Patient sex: M
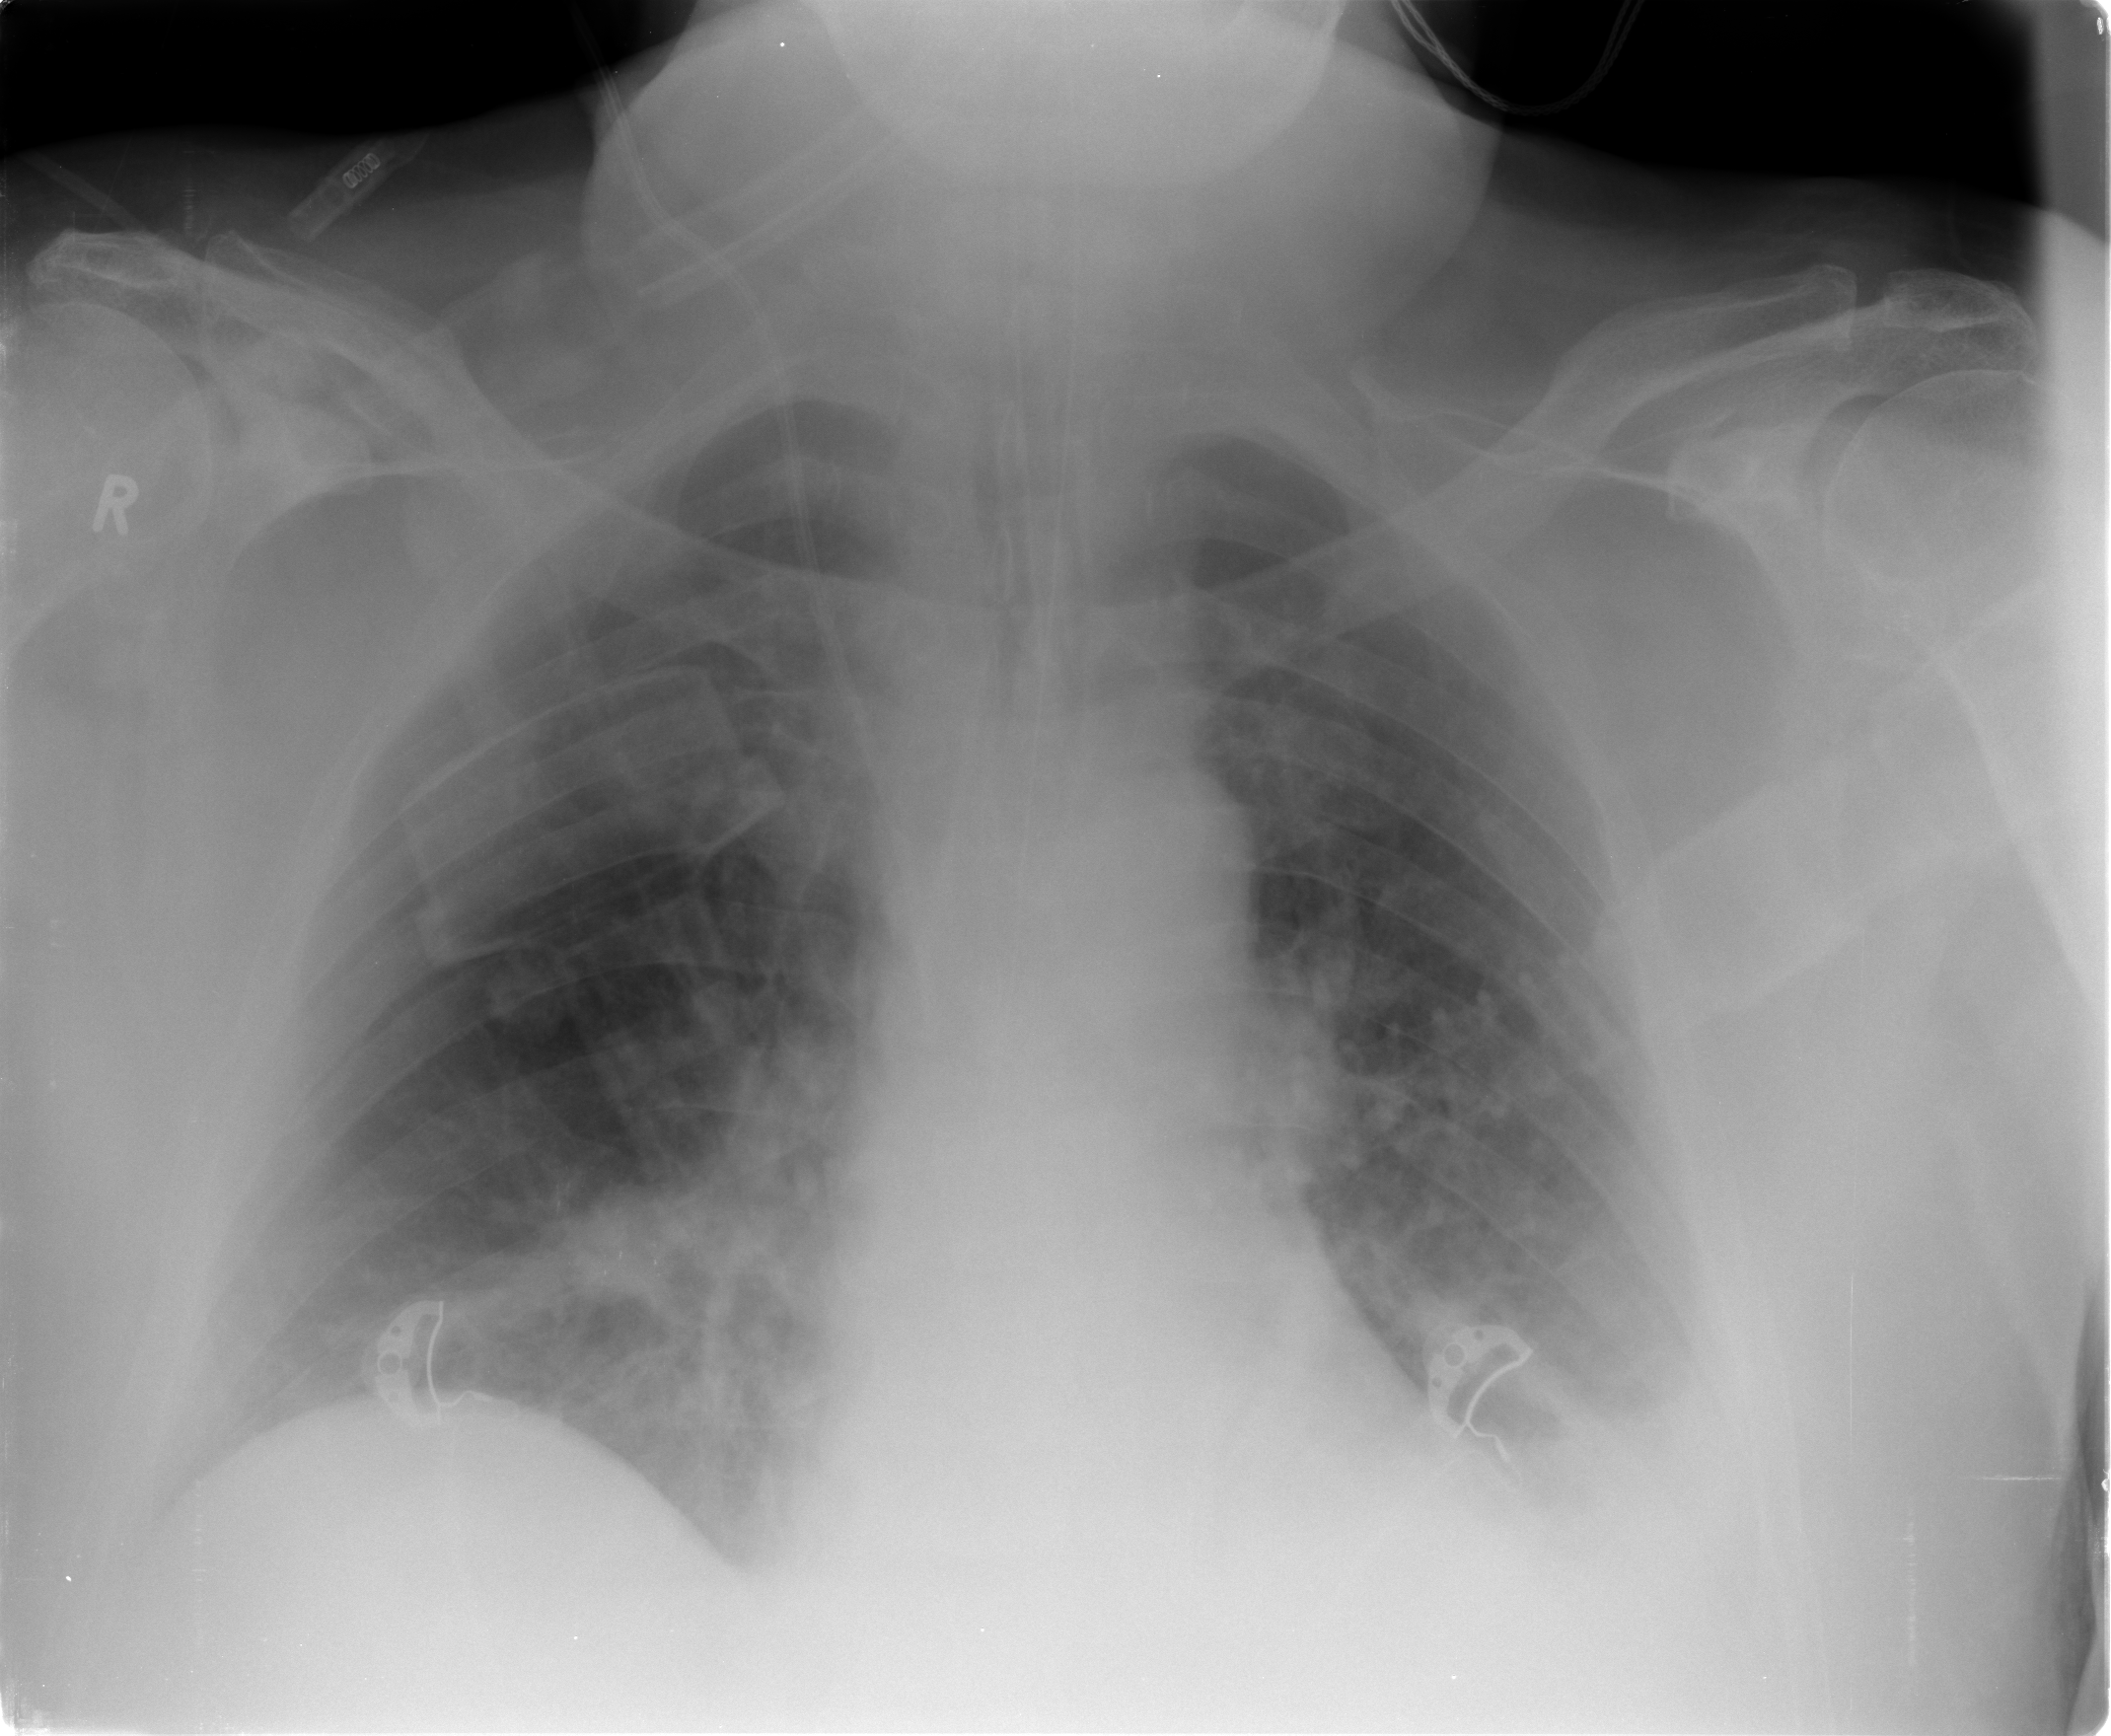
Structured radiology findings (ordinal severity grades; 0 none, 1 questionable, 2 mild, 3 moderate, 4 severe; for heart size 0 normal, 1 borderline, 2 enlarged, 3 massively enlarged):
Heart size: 0
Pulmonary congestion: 2
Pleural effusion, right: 0
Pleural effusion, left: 2
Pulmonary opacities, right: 2
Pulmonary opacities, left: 2
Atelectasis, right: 2
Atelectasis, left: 2